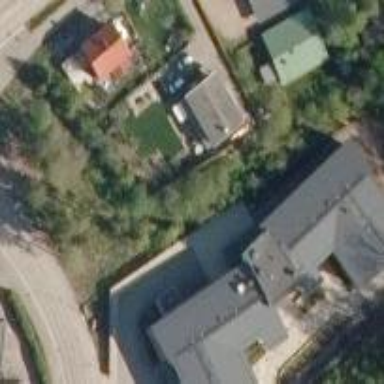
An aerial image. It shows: Building.